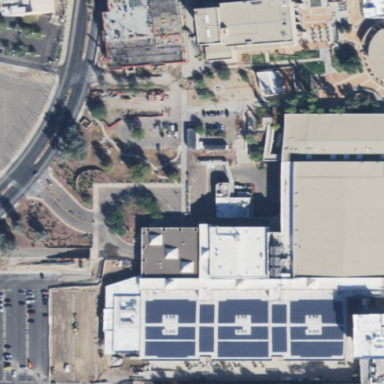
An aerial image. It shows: Commercial area featuring conference centre.